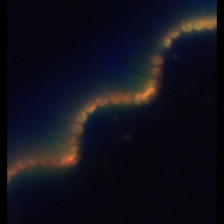
Taxon: Chaetoceros
Group: Diatoms